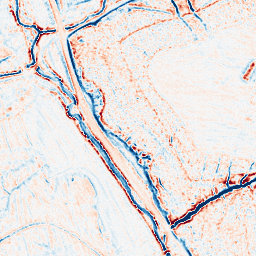
Category: edge_preserving
Decomposition family: bilateral
Decomposition parameters: d: 9
sigma_color: 150
sigma_space: 75
Upsampling method: bspline
Upsampling parameters: scale: 2
Upsampling scale: 2